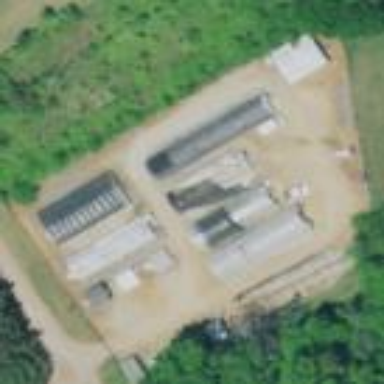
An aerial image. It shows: Area dedicated to greenhouse horticulture.